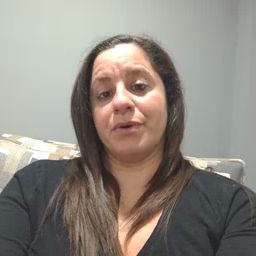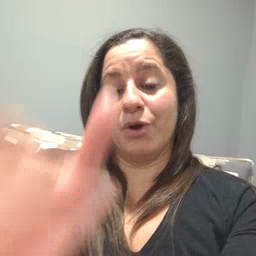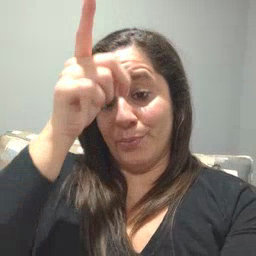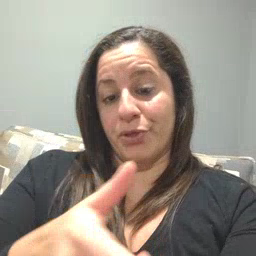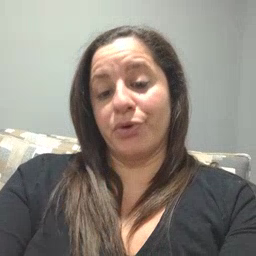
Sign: brother